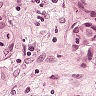
Metastatic tissue present: yes